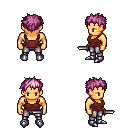
a pixel art fantasy rpg character, male body template, human, tanned skin, maroon pirate shirt, metal pants, pink bedhead hairstyle, metal boots, dagger, four views (front, back, left, right), 2x2 character sprite sheet, small pixel art, hard edges, no anti-aliasing